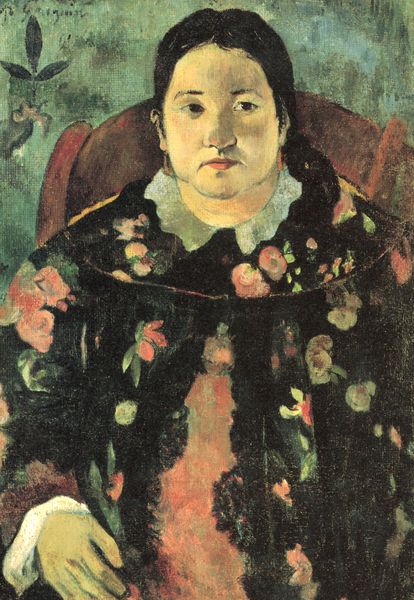
Titel: Porträt der Suzanne Bambridge
Künstler: Paul Gauguin
Standort: Bruxelles
Institution: Musées royaux des Beaux-Arts de Belgique
Schlagwörter: blau, blätter, gemälde, hand, körper, mann, umhang, weiß, cezanne, gelb, grün, impressionismus, sitzen, blume, blumen, braun, bunt, finger, frau, frisur, grau, haar, hell, hintergrund, kleid, licht, mund, nase, ohr, orange, schwarz, stirn, stuhl, türkis, blick, blüte, blüten, dame, rose, rosen, rot, expressionismus, fest, malerei, muster, jacke, wand, augen, bluse, gesicht, kragen, mensch, spitze, ärmel, bildnis, hals, portrait, porträt, rückenlehne, signatur, öl, auge, gewand, haare, mantel, sessel, sitzend, ohrringe, blatt, pflanze, augenbrauen, bruststück, frontal, kinn, lippe, lippen, ohren, rosa, rund, spanien, farbig, japan, wangen, lehne, backen, blümchen, nacken, dekoration, dick, ohrensessel, polster, tapete, zopf, dunkelrot, floral, sitzt, morgenmantel, robe, bauch, rüschen, wange, wimpern, gauguin, schwarze haare, südsee, offen, blumenmuster, rechteck, paul, asien, portait, leinwand, manschette, lilie, flecken, talar, putz, eiß, geblümt, üppig, gaugin, hüfte, stark, frauenportrait, backe, hochkant, gewellt, postimpressionismus, malereo, harr, paul gauguin, ase, tahiti, rundlich, feist, korpulent, lind, wimper, haiti, stühl, matrone, umhan, blumenkleid, polynesien, frai, blütenumhang, dreiblatt, r